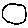
Label: circle